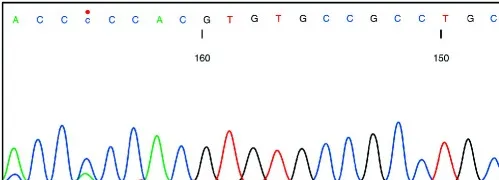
Insertion site of EGFR exon 20 insertion mutation. EGFR, epidermal growth factor receptor; CAC, cytosine adenine cytosine;. Wild-type sequence of the adenocarcinoma from patient 2 resected in 2019.
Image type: chart (chart)